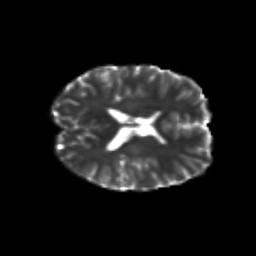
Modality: T2w
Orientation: axial
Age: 24
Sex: male
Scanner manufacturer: siemens
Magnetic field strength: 3 T
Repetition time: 3.5 s
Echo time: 0.113 s